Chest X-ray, PA view. Patient: 49 years old, sex F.
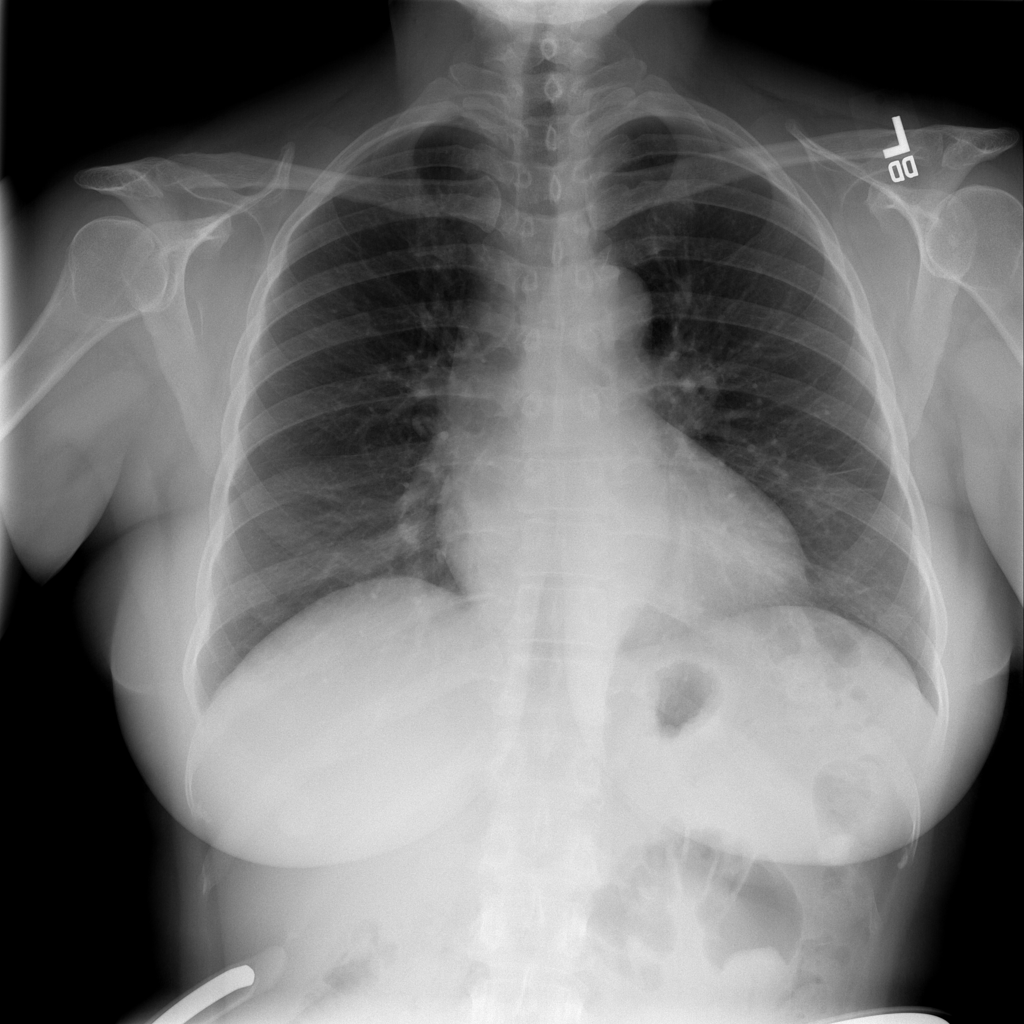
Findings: Atelectasis